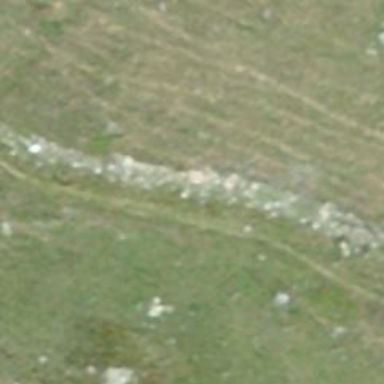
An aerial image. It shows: Path.